Field crop: tomato
Growth stage: 1
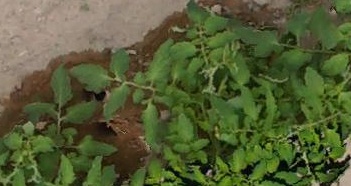
Species: tomato